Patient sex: M
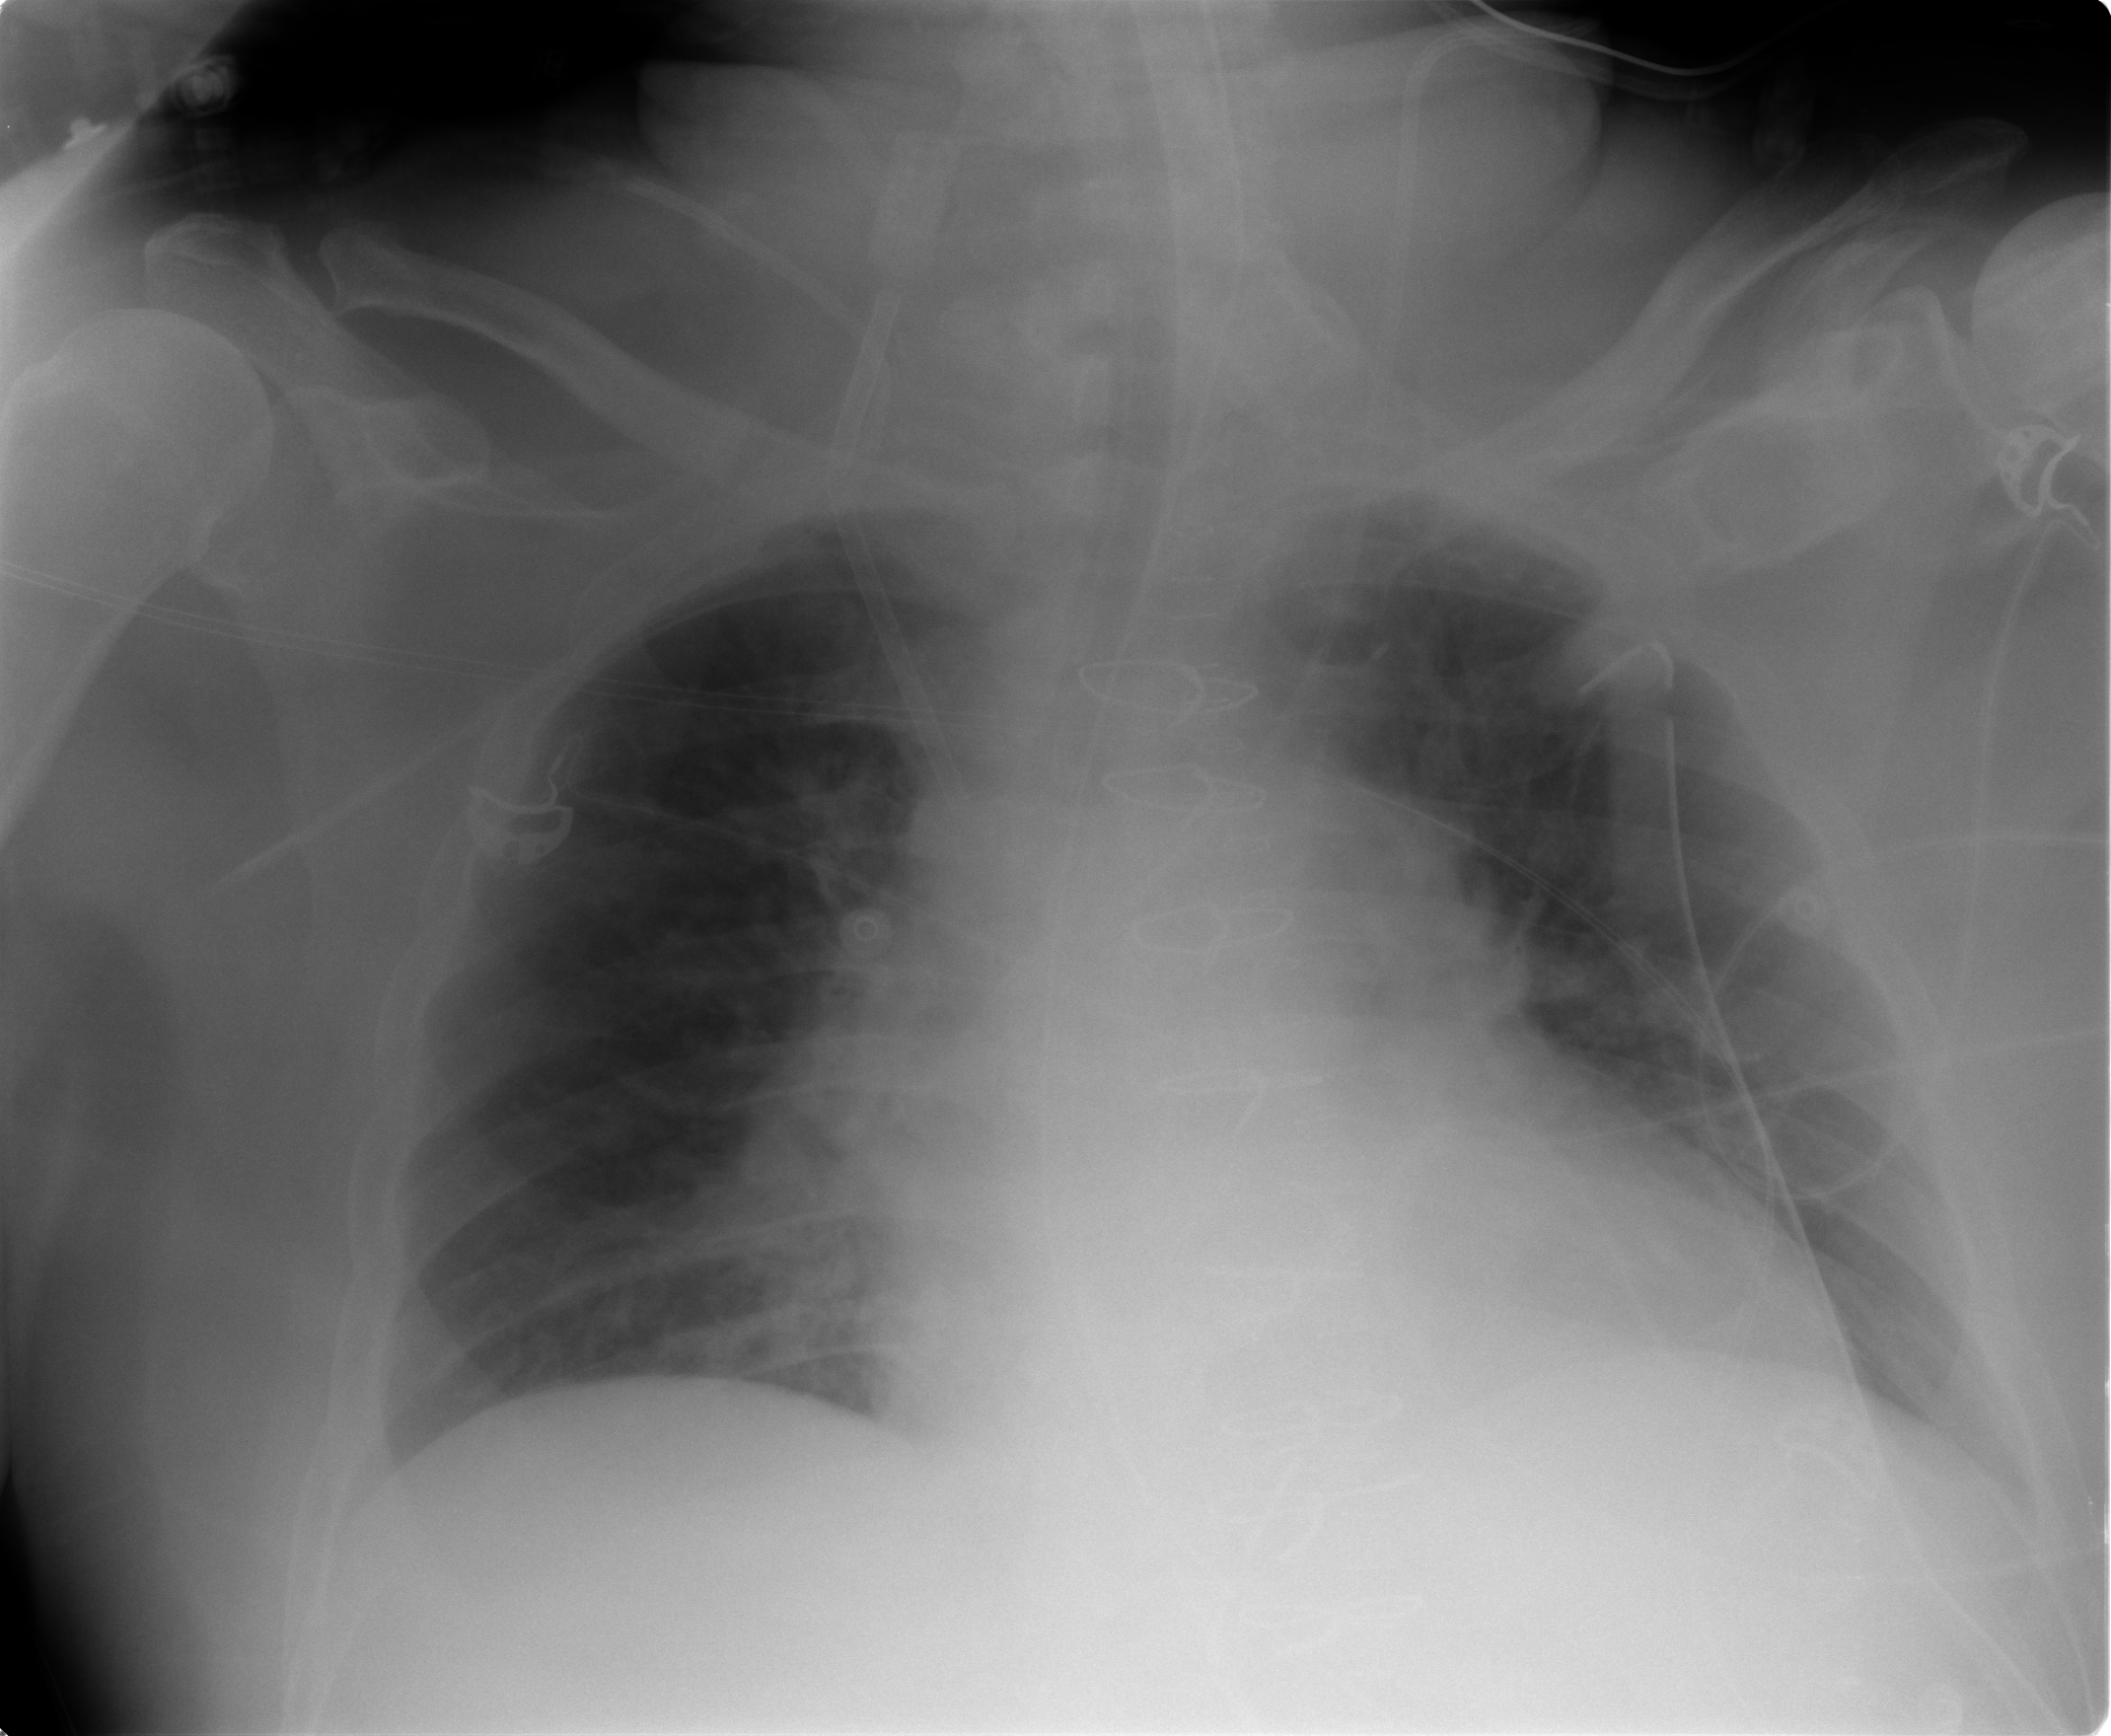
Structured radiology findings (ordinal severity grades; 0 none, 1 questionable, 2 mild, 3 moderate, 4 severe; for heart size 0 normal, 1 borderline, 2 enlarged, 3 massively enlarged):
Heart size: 2
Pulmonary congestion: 2
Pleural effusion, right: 0
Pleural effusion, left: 0
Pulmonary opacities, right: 1
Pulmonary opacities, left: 0
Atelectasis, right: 1
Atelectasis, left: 0